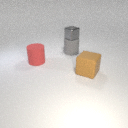
small gray metal cube above large gray rubber cylinder